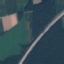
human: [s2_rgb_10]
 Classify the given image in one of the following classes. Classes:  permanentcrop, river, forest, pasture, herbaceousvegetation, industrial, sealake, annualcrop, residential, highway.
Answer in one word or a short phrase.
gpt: Highway